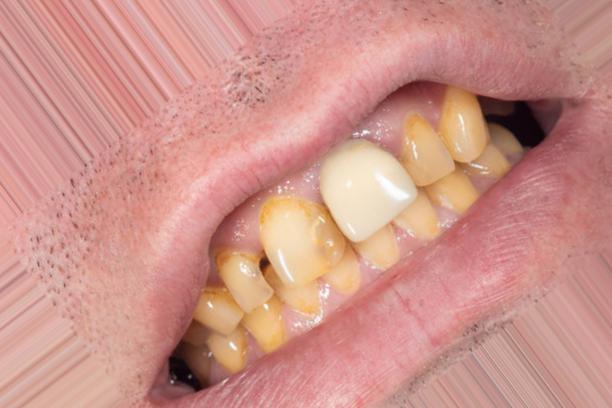
Condition: Tooth Discoloration